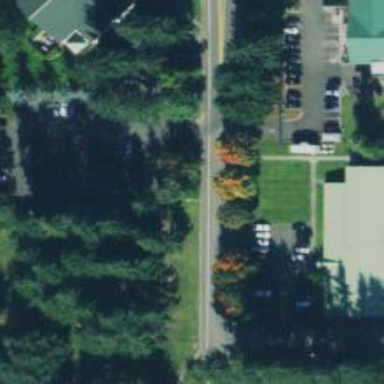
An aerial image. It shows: Footway along the road.